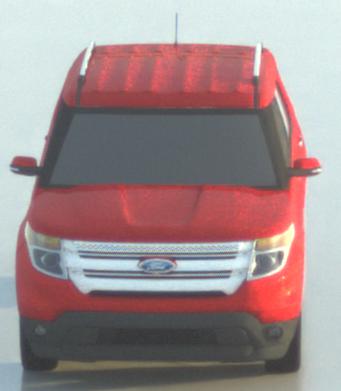
Make: Ford
Model: Explorer
Detailed model: Gen. 5
Model produced from: 2010
Model produced until: 2019
Doors: 5
Color: red
Road condition: wet road
Daytime: sunrise or sunset
Contrast: low contrast